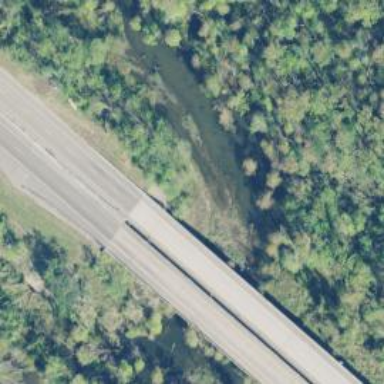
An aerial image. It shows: Trestle bridge on trunk highway.